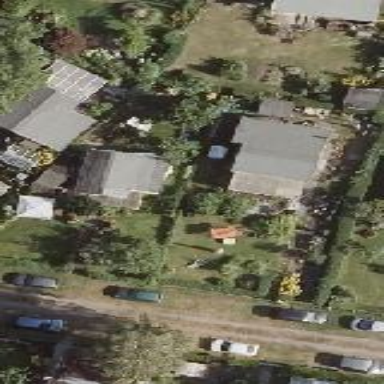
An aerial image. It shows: Plot within allotments.